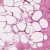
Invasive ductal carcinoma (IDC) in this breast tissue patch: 0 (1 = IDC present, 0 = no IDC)